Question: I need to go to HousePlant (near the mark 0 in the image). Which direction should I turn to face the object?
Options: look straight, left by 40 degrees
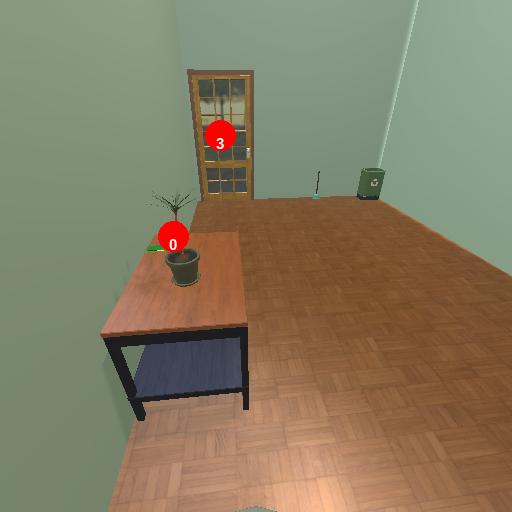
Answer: look straight